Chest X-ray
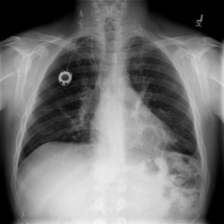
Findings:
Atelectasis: positive
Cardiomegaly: negative
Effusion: negative
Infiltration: negative
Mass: negative
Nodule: negative
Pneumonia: positive
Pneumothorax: negative
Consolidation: negative
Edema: negative
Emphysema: negative
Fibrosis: negative
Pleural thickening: negative
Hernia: negative